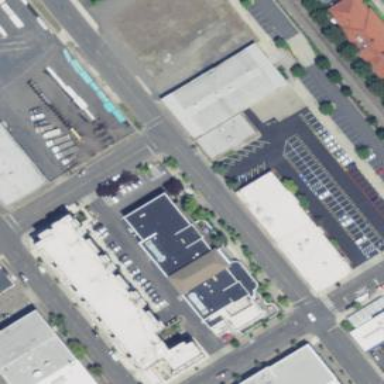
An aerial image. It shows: Industrial building.